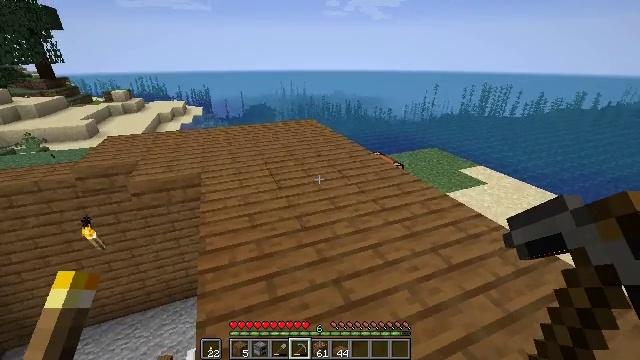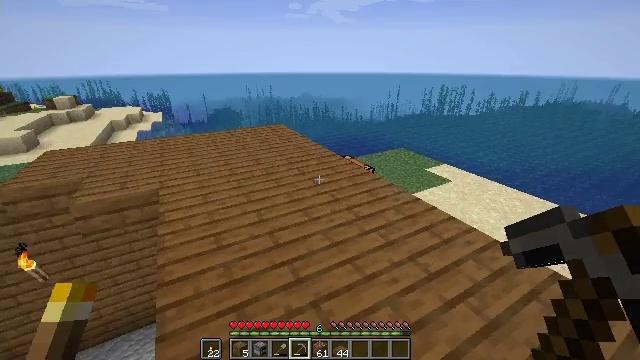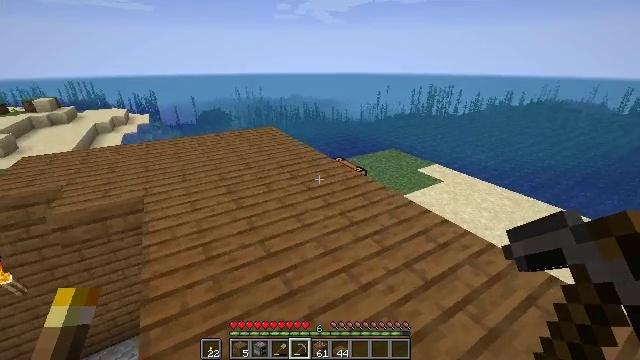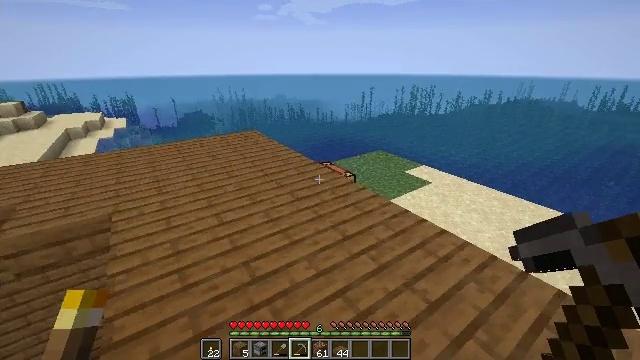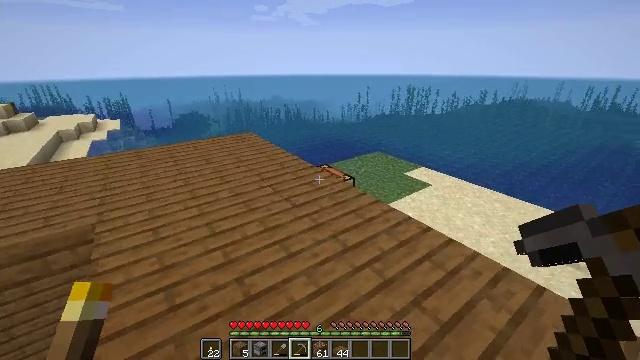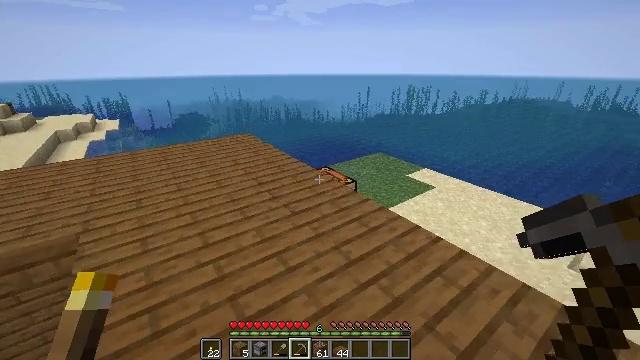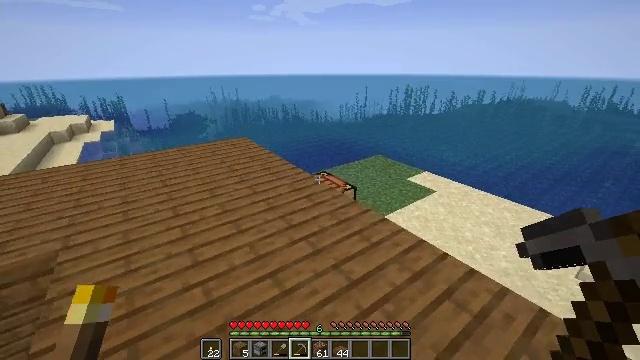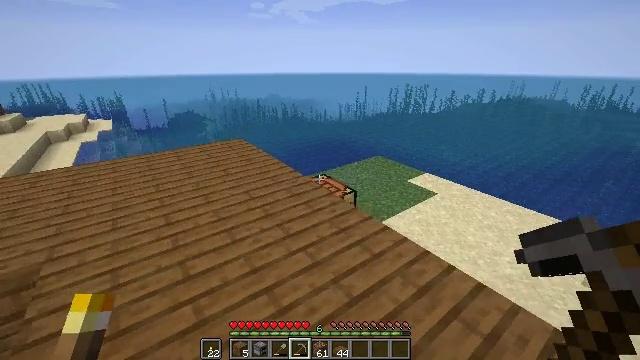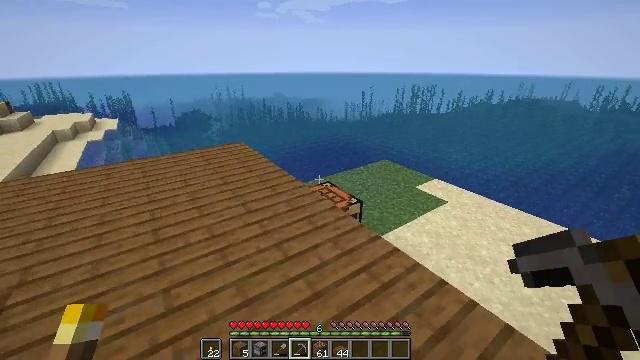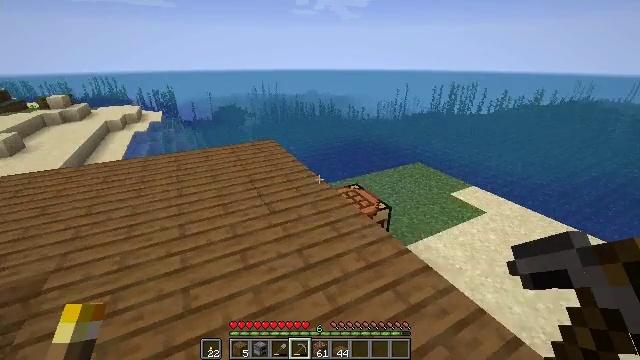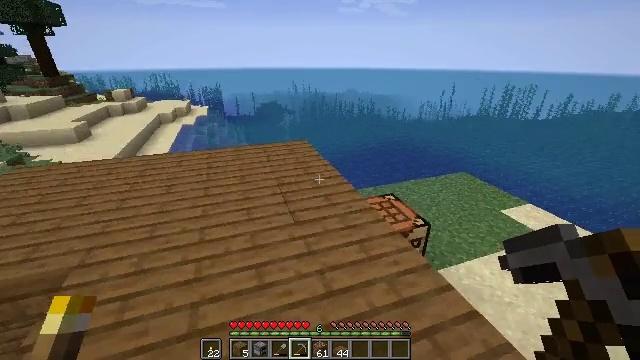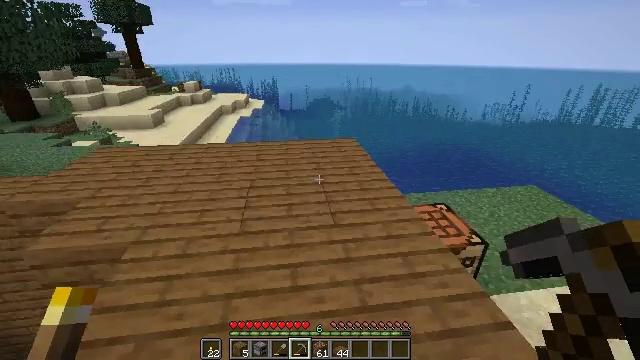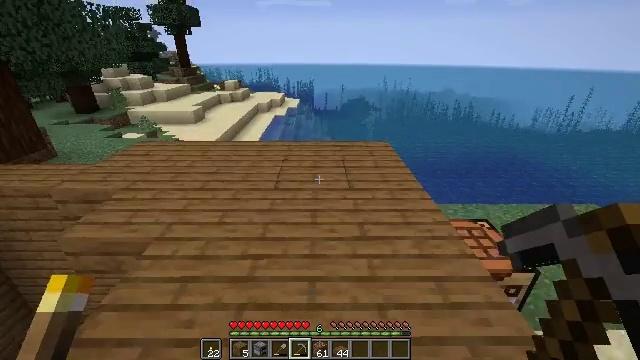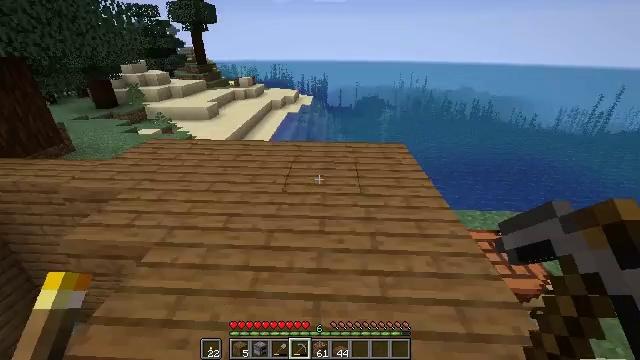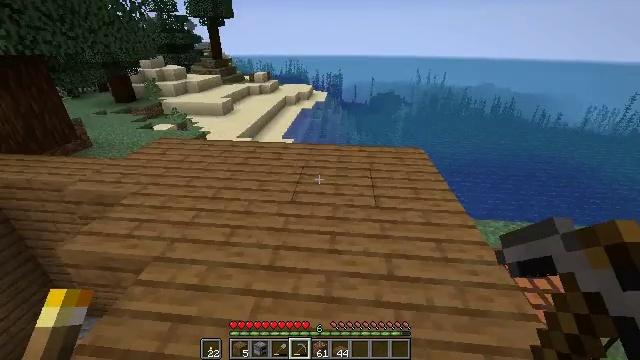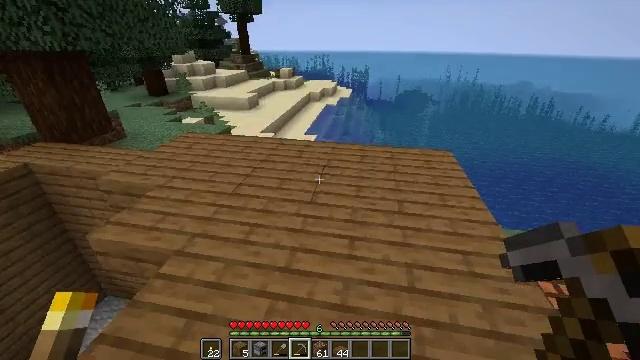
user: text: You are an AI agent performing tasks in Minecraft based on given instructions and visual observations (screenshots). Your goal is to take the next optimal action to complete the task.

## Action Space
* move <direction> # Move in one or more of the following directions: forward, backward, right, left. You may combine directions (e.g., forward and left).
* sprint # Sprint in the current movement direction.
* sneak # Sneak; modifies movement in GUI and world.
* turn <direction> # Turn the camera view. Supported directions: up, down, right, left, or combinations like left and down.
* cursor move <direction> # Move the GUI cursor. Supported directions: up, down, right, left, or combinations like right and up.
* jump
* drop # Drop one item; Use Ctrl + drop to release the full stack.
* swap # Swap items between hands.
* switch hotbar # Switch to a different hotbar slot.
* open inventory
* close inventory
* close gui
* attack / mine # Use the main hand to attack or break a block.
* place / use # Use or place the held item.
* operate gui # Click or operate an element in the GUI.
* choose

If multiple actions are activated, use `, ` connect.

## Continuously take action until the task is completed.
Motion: motion action
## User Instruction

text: Attack the spruce slab to remove it.
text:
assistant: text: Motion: move forward, turn right
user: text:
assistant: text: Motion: move forward, turn right
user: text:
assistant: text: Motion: move forward, turn right
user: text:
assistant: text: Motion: move forward
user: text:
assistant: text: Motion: move forward
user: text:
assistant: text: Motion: move forward
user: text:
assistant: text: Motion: move forward
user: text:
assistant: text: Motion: move forward, turn left
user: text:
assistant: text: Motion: move forward, turn left
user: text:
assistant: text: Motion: move forward, turn left
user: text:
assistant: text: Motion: move forward, turn left
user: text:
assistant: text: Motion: move forward, turn left
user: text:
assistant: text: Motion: move forward, turn left
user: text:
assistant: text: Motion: move forward, turn left
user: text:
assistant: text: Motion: move forward, turn left
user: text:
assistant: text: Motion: move forward, turn left
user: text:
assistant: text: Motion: move forward, turn left
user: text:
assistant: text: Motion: move forward, turn left
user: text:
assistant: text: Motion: turn left
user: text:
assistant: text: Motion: turn left
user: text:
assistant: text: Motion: turn left
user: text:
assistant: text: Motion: turn left
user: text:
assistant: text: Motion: no_op
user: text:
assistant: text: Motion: no_op
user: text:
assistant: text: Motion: no_op
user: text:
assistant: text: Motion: turn down
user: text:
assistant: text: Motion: turn down
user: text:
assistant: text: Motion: turn down
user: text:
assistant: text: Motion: no_op
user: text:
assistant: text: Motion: attack / mine